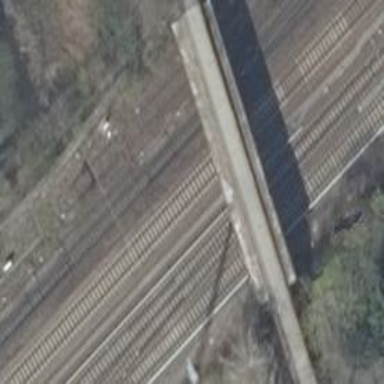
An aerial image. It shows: Bridge with beam structure.